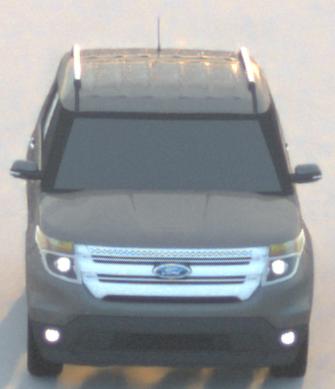
Make: Ford
Model: Explorer
Detailed model: Gen. 5
Model produced from: 2010
Model produced until: 2019
Doors: 5
Color: gray
Road condition: dry road
Daytime: sunrise or sunset
Contrast: low contrast